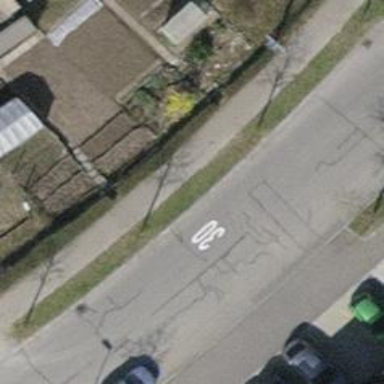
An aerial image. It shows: Asphalt sidewalk.